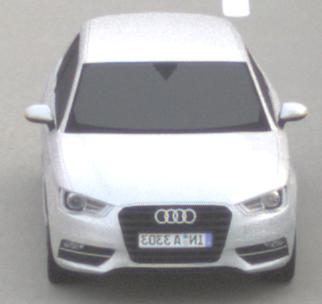
Make: Audi
Model: A3 1.2 TFSI
Detailed model: A3 (8V)
Model produced from: 2013/02
Model produced until: 2014/05
Doors: 3
Color: white
Road condition: dry road
Daytime: sunrise or sunset
Contrast: low contrast